Два упругих шара массами $m_1$ и $m_2$ удерживают один над другим с незначительным зазором (см. рис). Затем их одновременно отпускают, и они падают на землю.
Каким должно быть отношение $m_1/m_2$, при котором верхний шар в конечном счете получает наибольшую часть всей энергии?
Какое отношение масс является необходимым, чтобы верхний шар подпрыгнул так высоко, насколько это возможно?
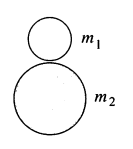
Каким должно быть отношение $m_1/m_2$, при котором верхний шар в конечном счете получает наибольшую часть всей энергии?
Ответ: $$ \frac{m_1}{m_2}=\frac13 $$

Какое отношение масс является необходимым, чтобы верхний шар подпрыгнул так высоко, насколько это возможно?
Ответ: $$ m_2\gg m_1 $$
Темы:
T, Механика, ЗСЭ, Соударения, ЗСИ, 200 задач